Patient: sex F, age 49
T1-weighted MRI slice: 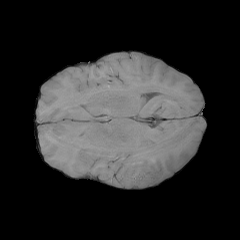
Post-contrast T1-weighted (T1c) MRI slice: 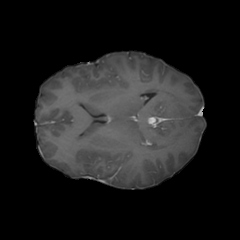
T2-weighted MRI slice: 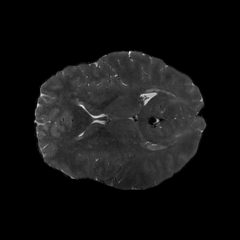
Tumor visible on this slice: no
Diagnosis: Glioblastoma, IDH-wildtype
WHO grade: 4